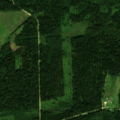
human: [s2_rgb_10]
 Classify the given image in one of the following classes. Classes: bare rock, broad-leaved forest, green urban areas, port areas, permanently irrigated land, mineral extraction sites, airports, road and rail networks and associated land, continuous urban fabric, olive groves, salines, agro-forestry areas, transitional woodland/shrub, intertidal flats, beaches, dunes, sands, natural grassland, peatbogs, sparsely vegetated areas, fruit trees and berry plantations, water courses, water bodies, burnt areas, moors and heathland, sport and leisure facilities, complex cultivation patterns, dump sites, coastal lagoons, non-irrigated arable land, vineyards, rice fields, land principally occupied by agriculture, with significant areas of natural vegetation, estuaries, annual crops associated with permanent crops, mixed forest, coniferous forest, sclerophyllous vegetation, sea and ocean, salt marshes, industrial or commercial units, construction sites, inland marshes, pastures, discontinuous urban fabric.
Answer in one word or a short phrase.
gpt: pastures, land principally occupied by agriculture, with significant areas of natural vegetation, coniferous forest, mixed forest, transitional woodland/shrub